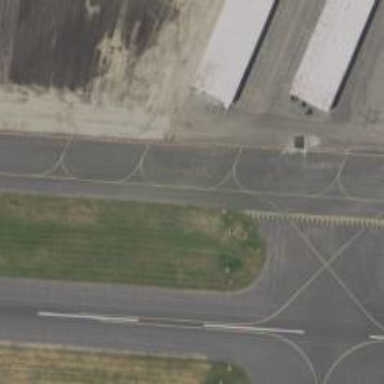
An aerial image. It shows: View of taxiway at the airport.